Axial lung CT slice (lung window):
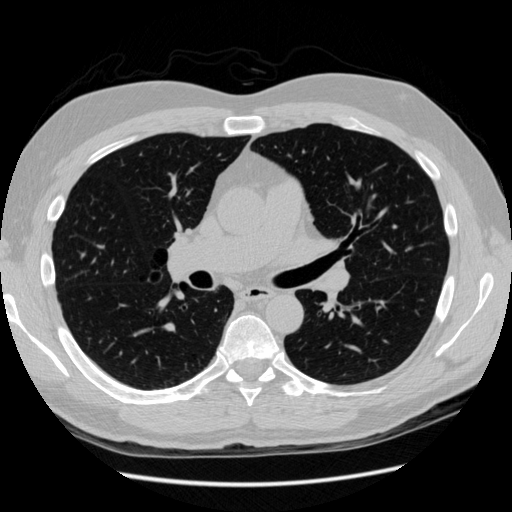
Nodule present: no